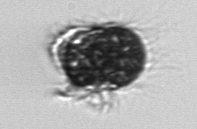
Label: Mesodinium